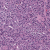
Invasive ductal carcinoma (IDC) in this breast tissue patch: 1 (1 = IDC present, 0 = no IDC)